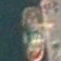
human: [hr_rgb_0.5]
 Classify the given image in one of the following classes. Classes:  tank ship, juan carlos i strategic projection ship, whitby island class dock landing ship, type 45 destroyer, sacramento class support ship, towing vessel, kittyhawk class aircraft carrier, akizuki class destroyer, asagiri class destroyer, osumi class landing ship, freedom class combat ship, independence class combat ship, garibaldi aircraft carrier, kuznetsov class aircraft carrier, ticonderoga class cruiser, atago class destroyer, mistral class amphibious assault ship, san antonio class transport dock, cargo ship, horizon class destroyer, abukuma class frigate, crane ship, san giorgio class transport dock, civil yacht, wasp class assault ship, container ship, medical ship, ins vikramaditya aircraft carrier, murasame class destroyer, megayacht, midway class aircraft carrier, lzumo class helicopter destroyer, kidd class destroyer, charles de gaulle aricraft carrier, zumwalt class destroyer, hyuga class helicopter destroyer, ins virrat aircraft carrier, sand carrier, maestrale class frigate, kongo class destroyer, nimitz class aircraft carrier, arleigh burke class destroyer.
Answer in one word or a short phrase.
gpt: Towing vessel